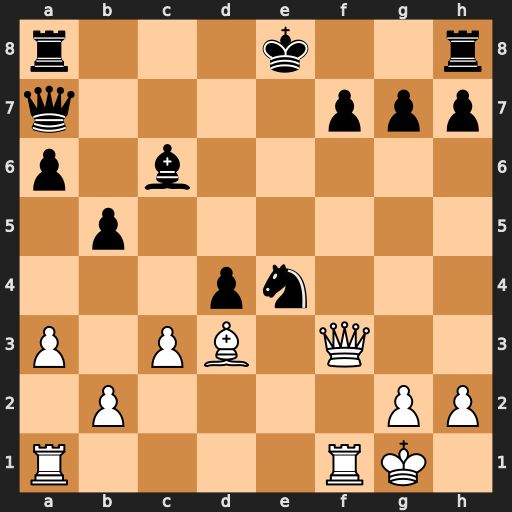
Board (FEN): r3k2r/q4ppp/p1b5/1p6/3pn3/P1PB1Q2/1P4PP/R4RK1
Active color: w
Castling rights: kq
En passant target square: -
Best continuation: Bxe4 dxc3+ Kh1 O-O Bxc6